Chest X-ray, PA view. Patient: 67 years old, sex M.
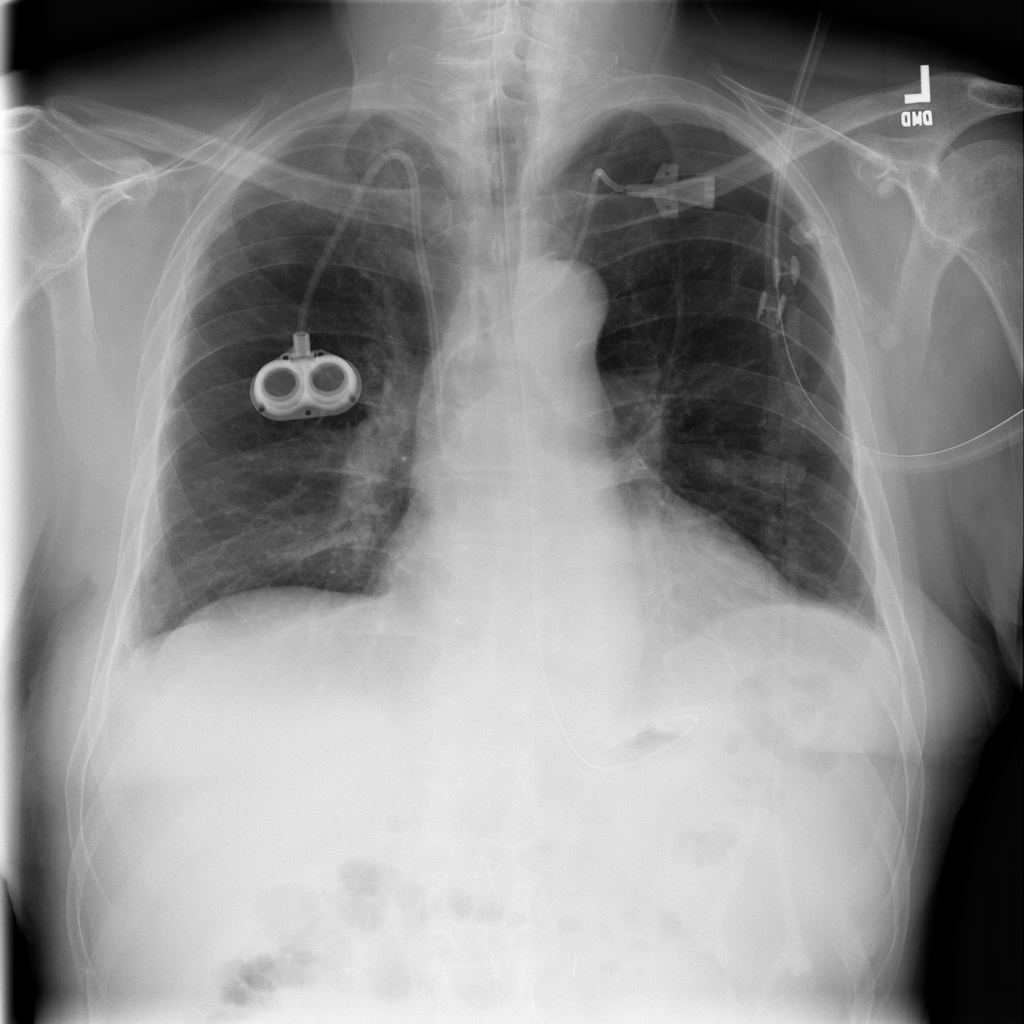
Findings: No Finding